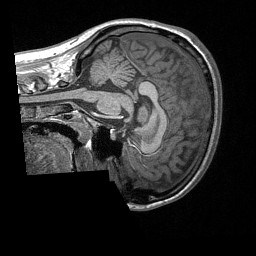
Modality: T1w
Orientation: sagittal
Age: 23
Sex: male
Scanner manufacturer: siemens
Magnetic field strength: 3 T
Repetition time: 1.64 s
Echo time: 0.00234 s